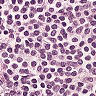
Metastatic tissue present: no